Brain MRI, t2w sequence, axial 2D slice.
Patient: age 42, sex F, weight 95 kg, height 1.95 m
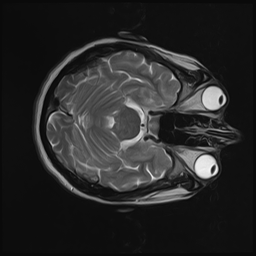